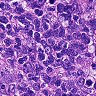
Metastatic tissue present: no